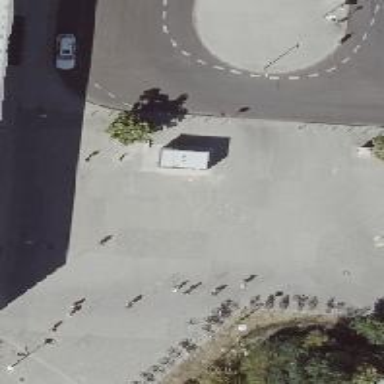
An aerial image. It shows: Car sharing facility.